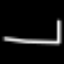
Label: line